Question: I need to create a multi ring donut pie chart.
I need space between those rings for good visual feel like the below image.

Is there anyway to achieve this requirement using 'highcharts' ? We are using '4.0.1' version
Thanks in advance
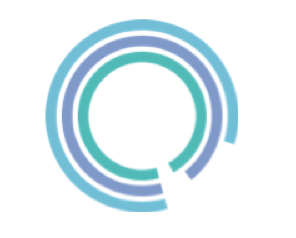
Answer: You can do that by using solidgauge and innerRadius / outerRadius params.
'''
series: [{
name: 'Speed',
innerRadius:'60%',
outerRadius: '70%',
data: [80]
},{
name: 'Speed',
innerRadius:'80%',
outerRadius: '100%',
data: [120]
}]
'''
Example: <URL>